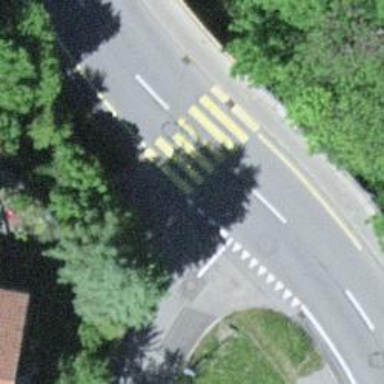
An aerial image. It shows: Uncontrolled zebra crossing with zebra markings.